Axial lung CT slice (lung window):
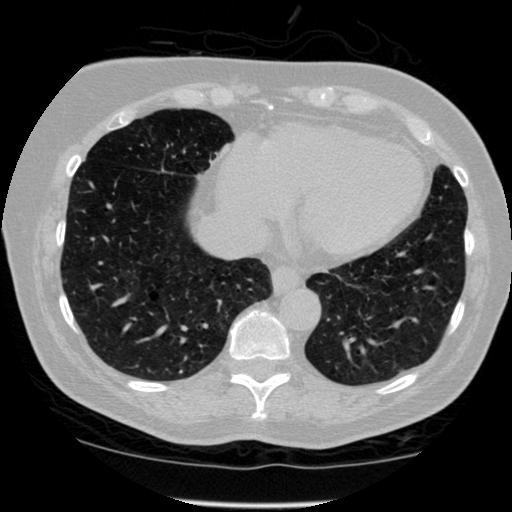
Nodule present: no